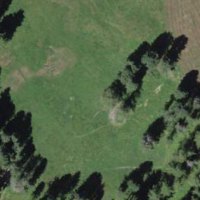
EUNIS habitat code: 26
Species observed at this site:
Hesperia comma
Cyaniris semiargus
Cupido minimus